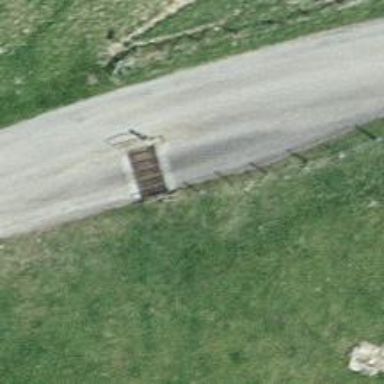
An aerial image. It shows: Cattle grid barrier.